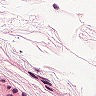
Metastatic tissue present: no